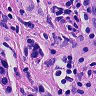
Metastatic tissue present: yes